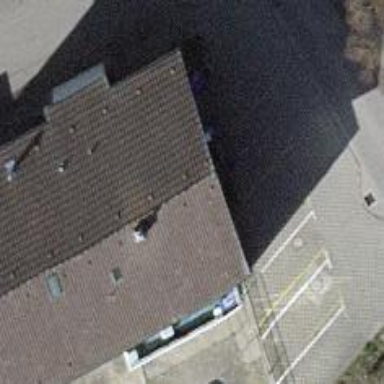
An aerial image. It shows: Restaurant.